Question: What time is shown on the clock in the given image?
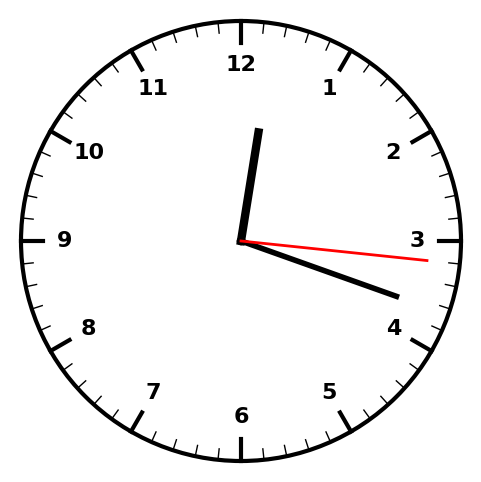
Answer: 12:18:16